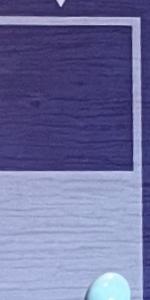
Label: Empty